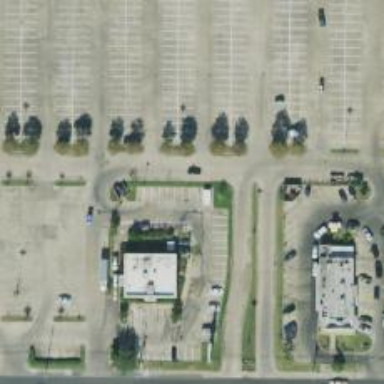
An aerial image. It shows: Parking space.